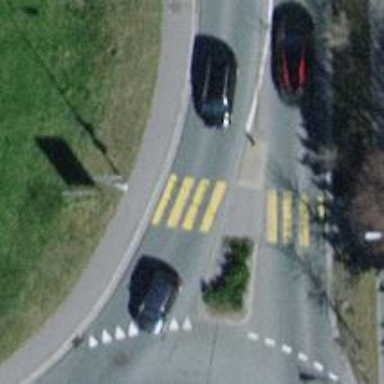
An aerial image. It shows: Uncontrolled zebra crossing on the road.